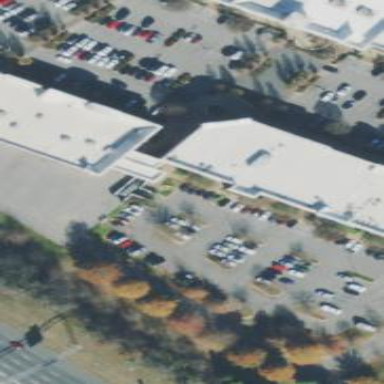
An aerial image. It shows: Parking area.